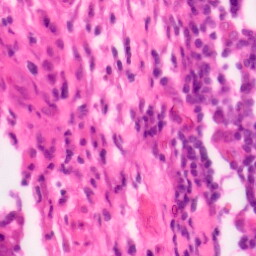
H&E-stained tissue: Colon